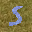
Label: 5